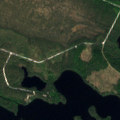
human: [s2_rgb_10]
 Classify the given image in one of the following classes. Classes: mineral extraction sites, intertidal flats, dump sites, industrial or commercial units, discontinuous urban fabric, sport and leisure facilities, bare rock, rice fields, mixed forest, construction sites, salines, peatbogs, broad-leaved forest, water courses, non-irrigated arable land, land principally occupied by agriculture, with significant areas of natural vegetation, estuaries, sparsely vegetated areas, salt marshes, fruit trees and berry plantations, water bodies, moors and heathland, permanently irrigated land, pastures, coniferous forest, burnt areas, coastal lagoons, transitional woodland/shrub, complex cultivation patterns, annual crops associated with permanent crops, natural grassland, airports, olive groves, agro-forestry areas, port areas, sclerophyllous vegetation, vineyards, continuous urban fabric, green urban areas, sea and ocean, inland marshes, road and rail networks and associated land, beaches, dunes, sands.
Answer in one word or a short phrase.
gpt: coniferous forest, mixed forest, water bodies